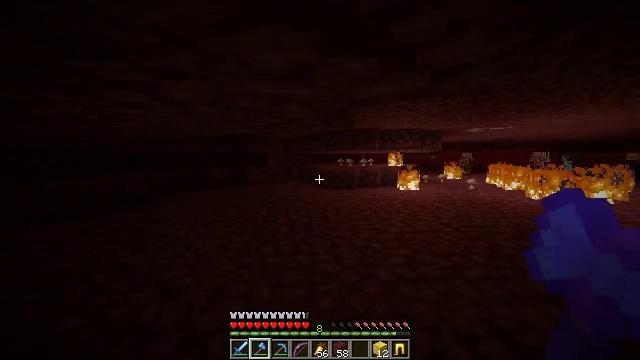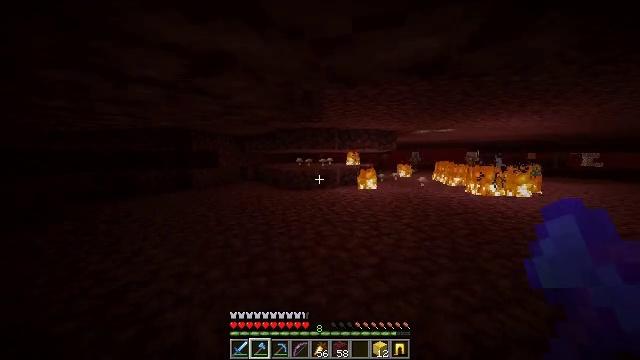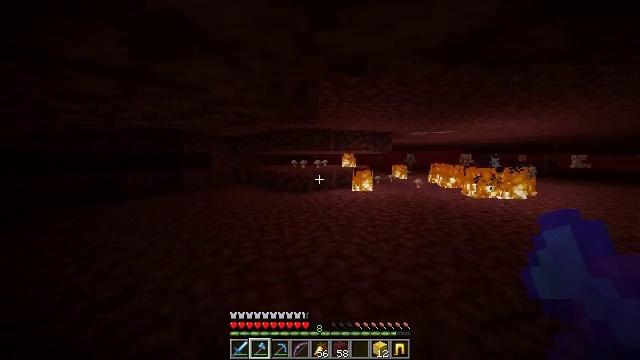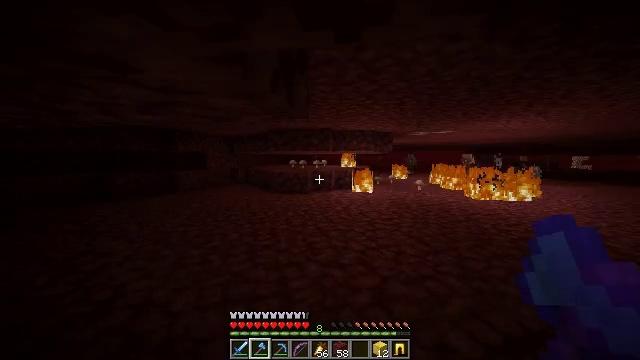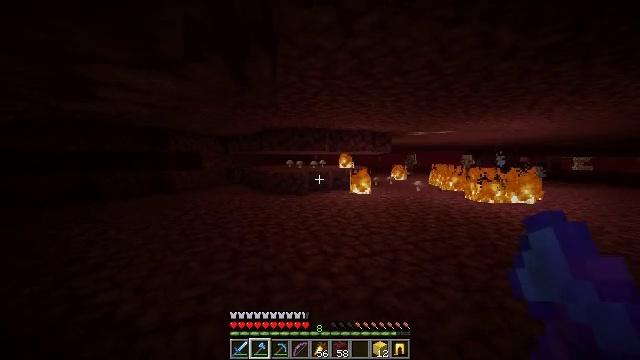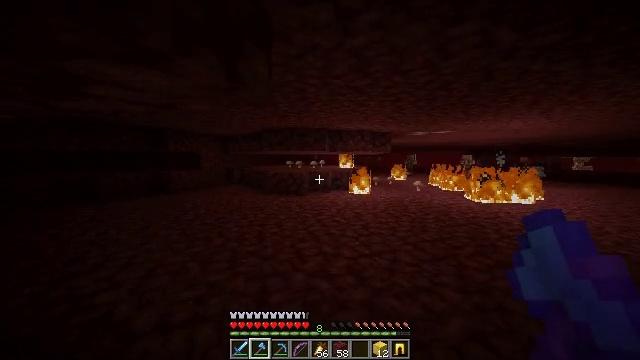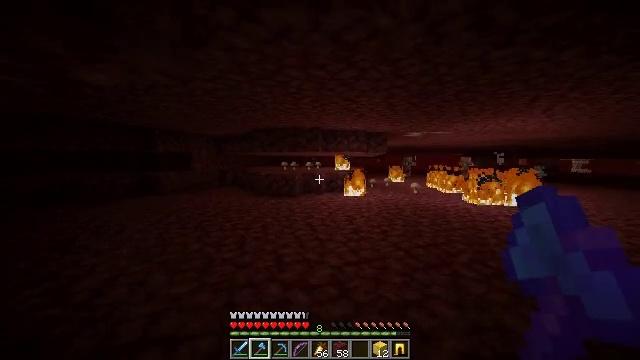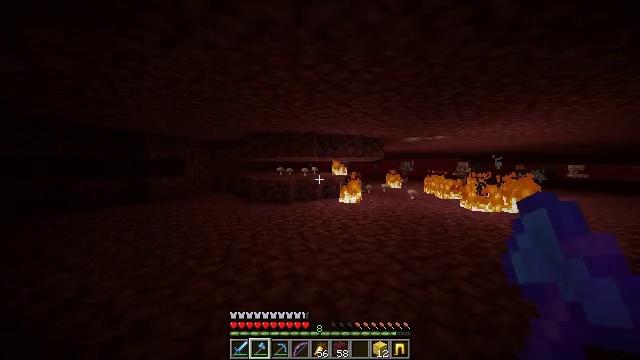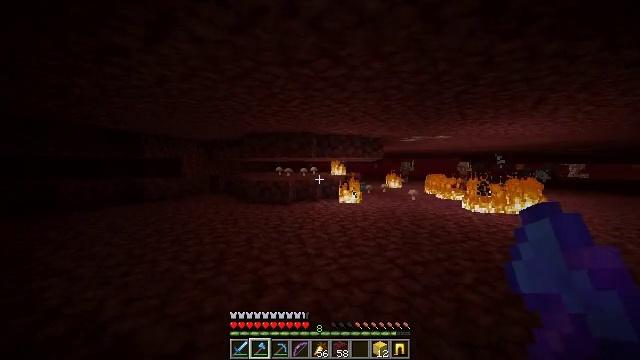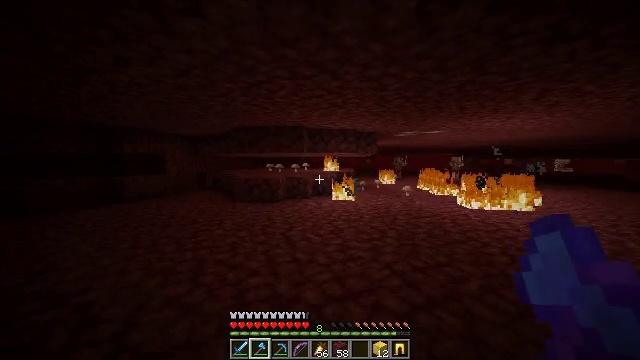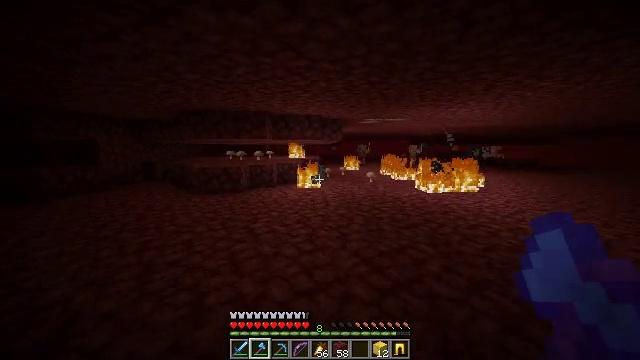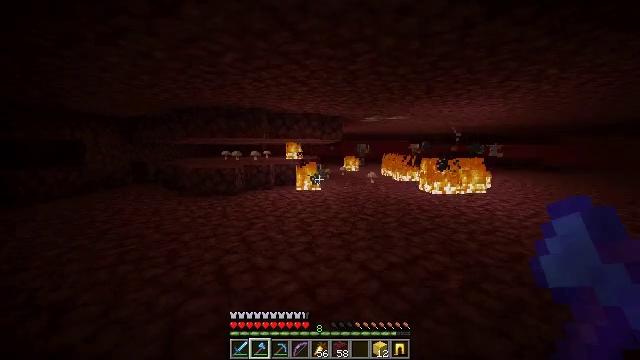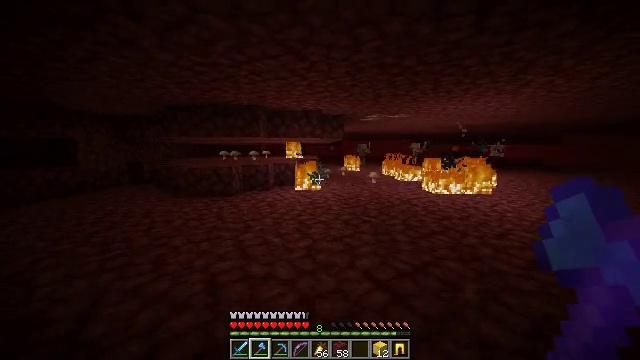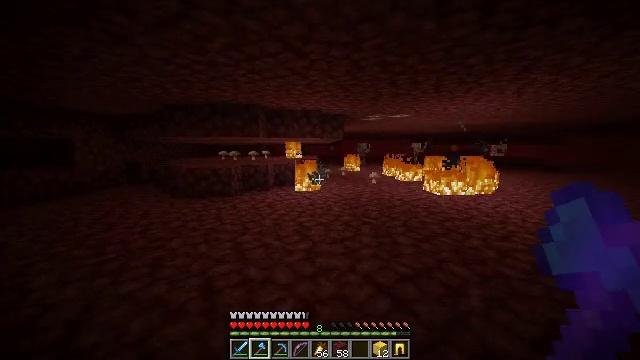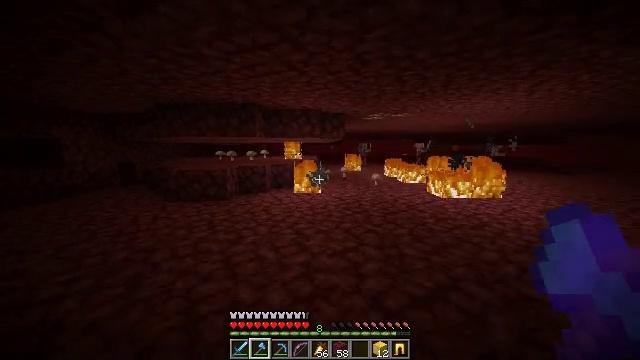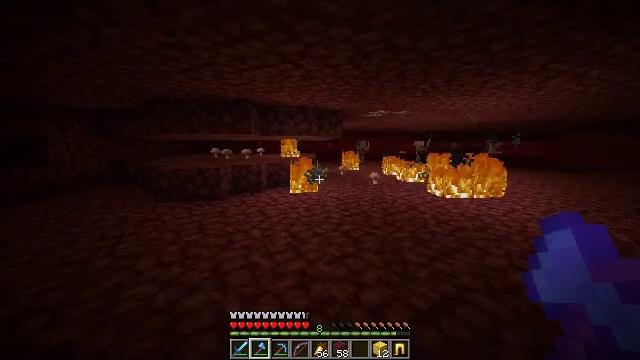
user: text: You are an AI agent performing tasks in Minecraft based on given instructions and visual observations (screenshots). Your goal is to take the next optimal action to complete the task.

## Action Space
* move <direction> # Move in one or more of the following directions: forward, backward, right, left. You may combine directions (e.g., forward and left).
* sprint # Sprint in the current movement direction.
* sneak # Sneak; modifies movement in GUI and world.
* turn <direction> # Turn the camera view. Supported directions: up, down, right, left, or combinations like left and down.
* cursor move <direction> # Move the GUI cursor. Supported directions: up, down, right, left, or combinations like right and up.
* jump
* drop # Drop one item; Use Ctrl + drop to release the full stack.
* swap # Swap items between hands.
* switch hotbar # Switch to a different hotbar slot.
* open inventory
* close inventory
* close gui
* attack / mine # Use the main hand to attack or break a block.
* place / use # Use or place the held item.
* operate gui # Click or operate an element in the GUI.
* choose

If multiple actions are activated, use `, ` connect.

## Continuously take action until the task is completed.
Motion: motion action
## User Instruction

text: Break the fire block.
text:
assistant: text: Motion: move forward, sprint, turn right
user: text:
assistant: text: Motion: move forward, sprint, turn right
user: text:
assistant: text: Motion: move forward and move right, sprint
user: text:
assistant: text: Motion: move forward and move right, sprint
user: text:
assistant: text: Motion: move forward and move right, sprint
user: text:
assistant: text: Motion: move forward and move right, sprint
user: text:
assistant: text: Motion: move forward, sprint, turn up
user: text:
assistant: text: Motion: move forward, sprint
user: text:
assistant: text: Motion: move forward, sprint, turn right and down
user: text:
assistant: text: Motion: move forward, sprint, turn right and down
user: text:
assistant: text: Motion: move forward, sprint
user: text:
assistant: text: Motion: move forward, sprint
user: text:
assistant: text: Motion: move forward, sprint
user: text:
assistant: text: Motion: move forward, sprint
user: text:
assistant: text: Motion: move forward, sprint
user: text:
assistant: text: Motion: move forward, sprint
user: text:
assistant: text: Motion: move forward, sprint
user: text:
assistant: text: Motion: move forward, sprint
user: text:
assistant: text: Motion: move forward, sprint
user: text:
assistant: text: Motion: move forward, sprint
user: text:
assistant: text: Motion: move forward, sprint
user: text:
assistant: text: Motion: move forward, sprint
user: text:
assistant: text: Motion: move forward, sprint
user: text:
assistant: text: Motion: move forward, sprint
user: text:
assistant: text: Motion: move forward, sprint
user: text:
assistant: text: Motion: move forward, turn right
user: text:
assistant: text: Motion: move forward, turn right and down
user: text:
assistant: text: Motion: move forward, turn right and down
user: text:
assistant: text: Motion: move forward, turn right
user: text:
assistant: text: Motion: move forward